Question: While building a graph of revisions in perforce, I stumbled upon several cases where a single revision is getting content from two different branches (see pic below). How is this possible? I didn't think integrating from multiple branches was ever an option.
Here's a sample output from filelog command:
'''
> p4 filelog -m 1 //depot/xxx/xxxx/xxx/main/apps/xxxxxxx/pk/inc/xxxxx/xxxxx.h#2
//depot/xxx/xxx/xxx/main/apps/xxxx_3.1/pk/inc/xxxx/xxxx.h
... #2 change 289165 integrate on xxxx/02/09 by xxxxxxx
... ... merge from //depot/xxxxx/xxxxx/apps/xxxxxx/pk/inc/xxxx/x.h#2
... ... merge from //depot/xx/Sandbox/xxxxxxx.4.44/apps/xxxxx/pk/inc/xxxx/x.h#2
...
'''

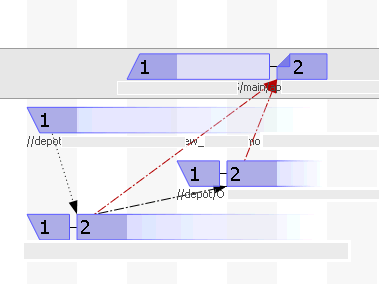
Answer: You can do this via P4V pretty easy. You can see X(I can't see the filename, so I'll call the bottom one X) was integrated to O, and that change was submitted.
Next right click on X say integrate/merge. It will bring up a dialog, in the "Source files/folders" add O to the list. Now in the "Source files
olders you have both X and O on 2 separate lines. Then choose ap as your "Target files/folders" then integrate it. I'm using the 2011.1 beta, but I'm pretty sure something similar was in 2010.1 as well.